Question: I've three or more div and I want to rotate and align them vertically. I've tried but I didn't find a solution.
Css:
'''
.rotation {
float: left;
clear: both;
width:100px;
}
.rotation .container {
float: left;
clear: both;
}
.rotation .rotate {
float: left;
margin-top: 20px;
-ms-transform: rotate(90deg);
/*IE 9*/
-webkit-transform: rotate(90deg);
/*Chrome, Safari, Opera*/
transform: rotate(90deg);
transform-origin: 50% 50% 0;
background: #3c8d37;
color: #fff;
font-family:arial;
}
'''
Html:
'''
<div class="rotation">
<div class="container">
<div class="rotate">First Text</div>
</div>
<div class="container">
<div class="rotate">Long Text Long Text</div>
</div>
<div class="container">
<div class="rotate">Very Long Text Very Long Text</div>
</div>
</div>
'''
I'm trying to do something like this:

The text length may vary with culture and I want to keep all div aligned. Is that possible? I appreciate any help.
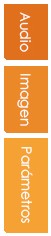
Answer: You're overthinking things.
Don't rotate the individual items...build it as you would a normal horizontal div and then rotate the parent. It also simplifies the mark-up
'''
<div class="rotation">
<div class="rotate">First Text</div>
<div class="rotate">Long Text Long Text</div>
<div class="rotate">Very Long Text Very Long Text</div>
</div>
'''
'''
.rotation {
display: inline-block;
transform: rotate(90deg);
transform-origin: bottom left;
}
.rotation .rotate {
background: #3c8d37;
color: #fff;
font-family:arial;
display: inline-block;
padding:5px;
'''
}
<URL>